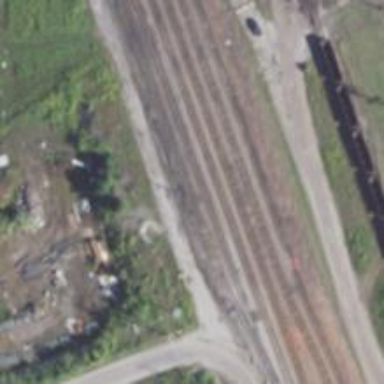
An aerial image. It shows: Railway spur service.